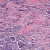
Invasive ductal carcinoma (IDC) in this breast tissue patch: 1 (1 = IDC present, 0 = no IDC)